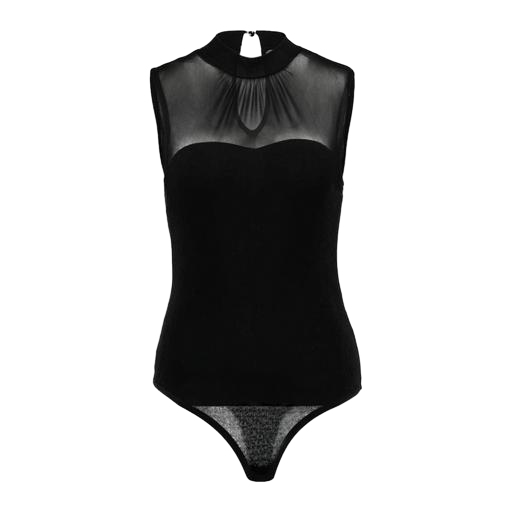
black mira cape-effect bodysuit, high-neck top, black high-neck top, white background